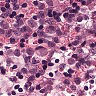
Metastatic tissue present: yes